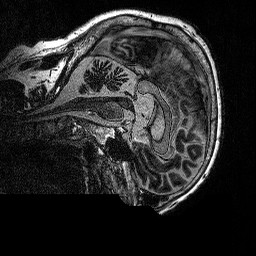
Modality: MP2RAGE
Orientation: sagittal
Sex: male
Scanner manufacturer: siemens
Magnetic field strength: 3 T
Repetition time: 5 s
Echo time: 0.00292 s